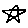
Label: star